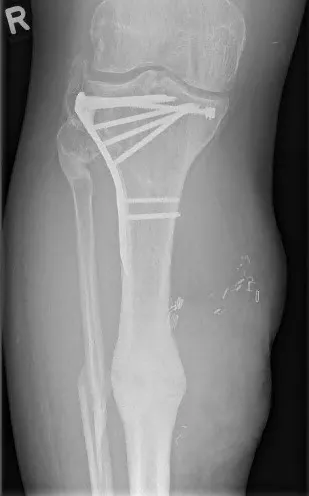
Posteropative X-rays after 1 year.
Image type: radiology (x_ray)